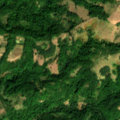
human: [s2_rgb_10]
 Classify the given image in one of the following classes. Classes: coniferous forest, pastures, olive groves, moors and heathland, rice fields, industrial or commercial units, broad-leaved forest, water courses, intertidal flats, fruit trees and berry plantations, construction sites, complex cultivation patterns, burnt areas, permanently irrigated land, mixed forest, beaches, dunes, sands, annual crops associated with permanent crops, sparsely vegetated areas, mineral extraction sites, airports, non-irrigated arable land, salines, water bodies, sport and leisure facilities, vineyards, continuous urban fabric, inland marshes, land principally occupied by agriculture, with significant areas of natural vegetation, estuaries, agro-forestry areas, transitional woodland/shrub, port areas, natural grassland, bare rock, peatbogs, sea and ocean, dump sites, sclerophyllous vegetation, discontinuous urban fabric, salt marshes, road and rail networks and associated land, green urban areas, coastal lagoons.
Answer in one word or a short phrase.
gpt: pastures, broad-leaved forest, transitional woodland/shrub